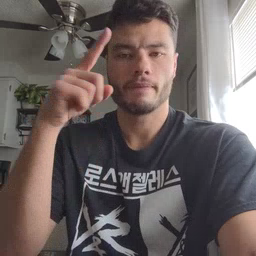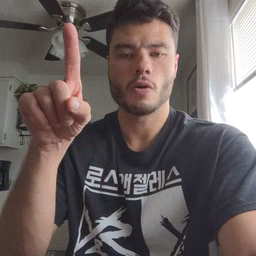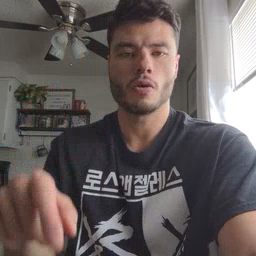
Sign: for